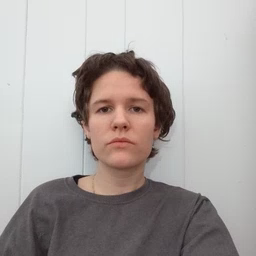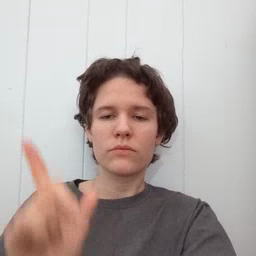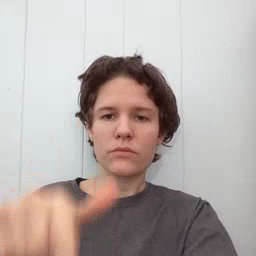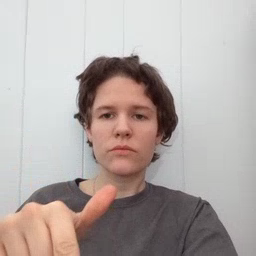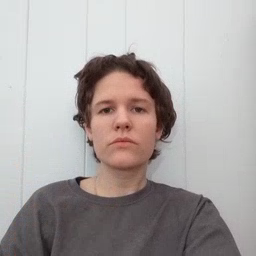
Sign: later